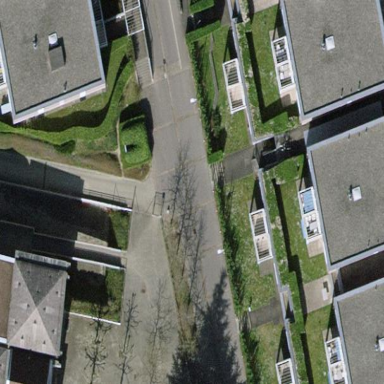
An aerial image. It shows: Apartment building with flat roof.